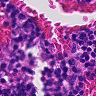
Metastatic tissue present: no